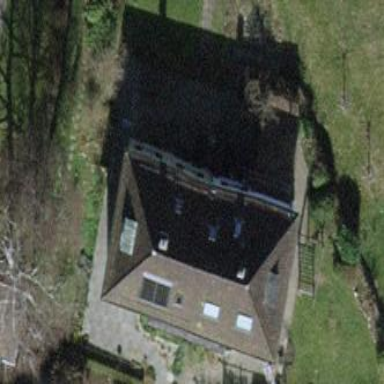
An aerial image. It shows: Building with tile roof.